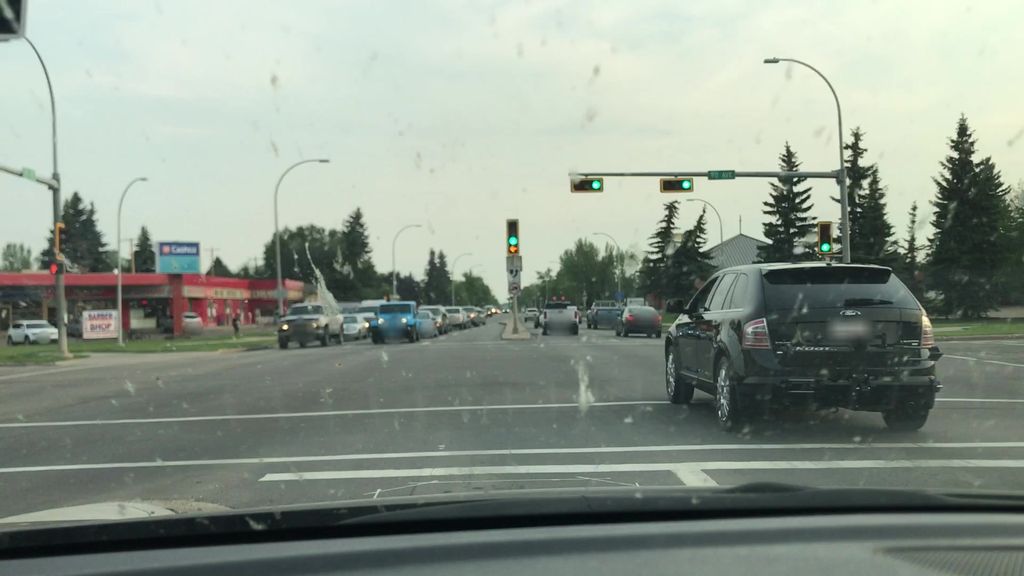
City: edmonton